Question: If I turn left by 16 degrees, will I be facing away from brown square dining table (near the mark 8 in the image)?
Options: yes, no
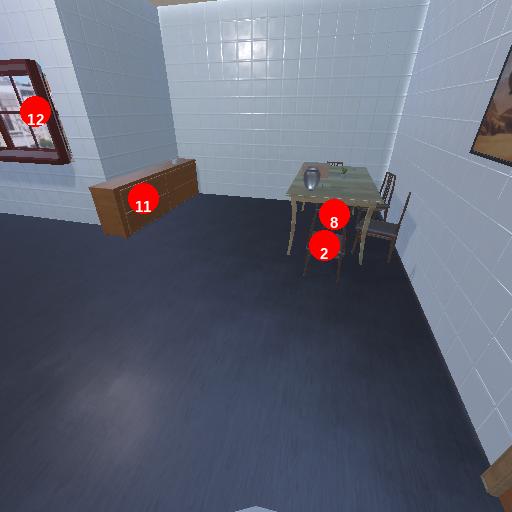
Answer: yes